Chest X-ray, PA view. Patient: 56 years old, sex M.
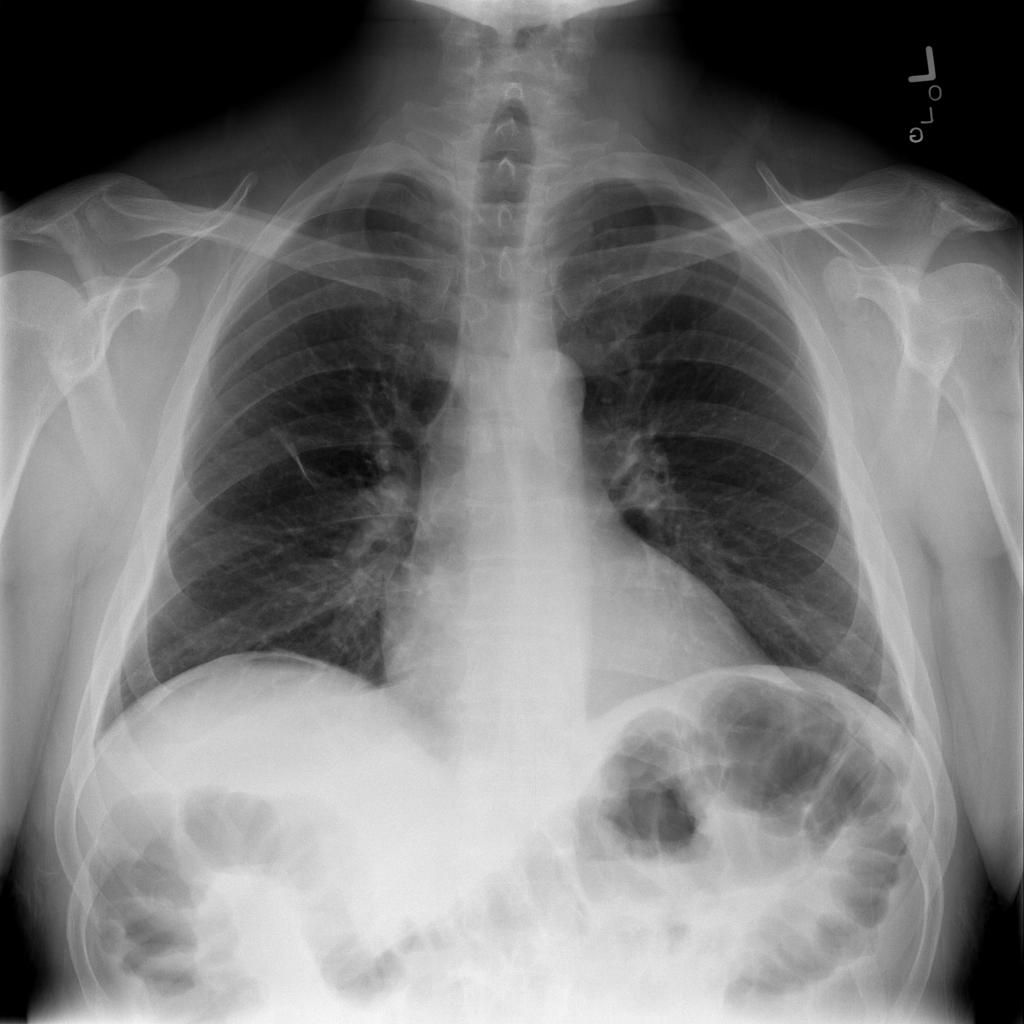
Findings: Atelectasis